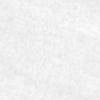
Label: no_change